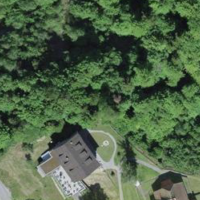
EUNIS habitat code: 44
Species observed at this site:
Allium ursinum
Stachys sylvatica
Melilotus albus